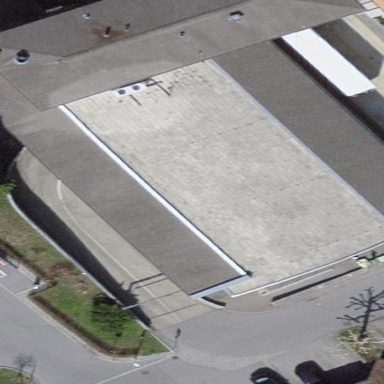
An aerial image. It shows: Supermarket building.